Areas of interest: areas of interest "Soccer Field"
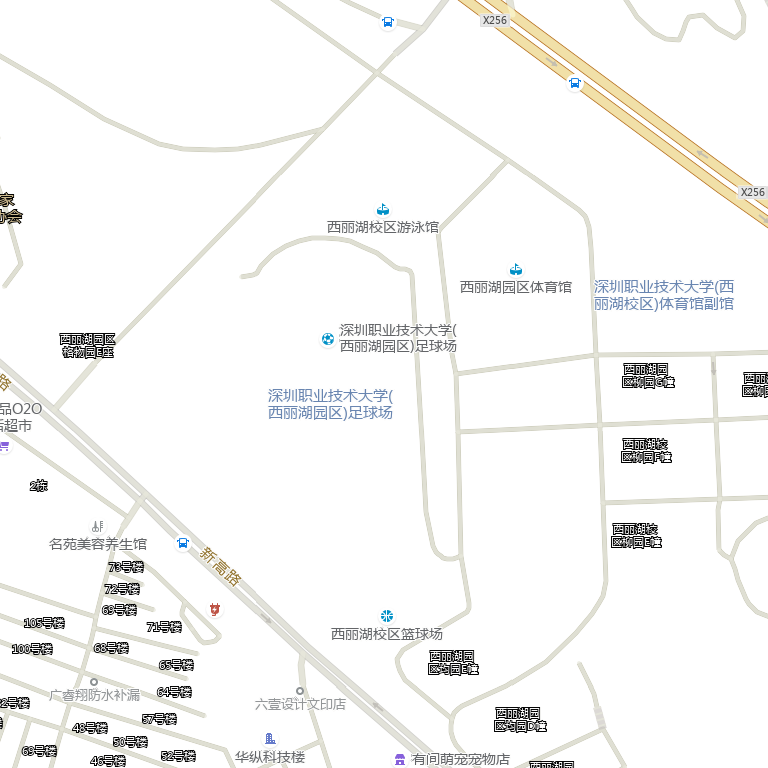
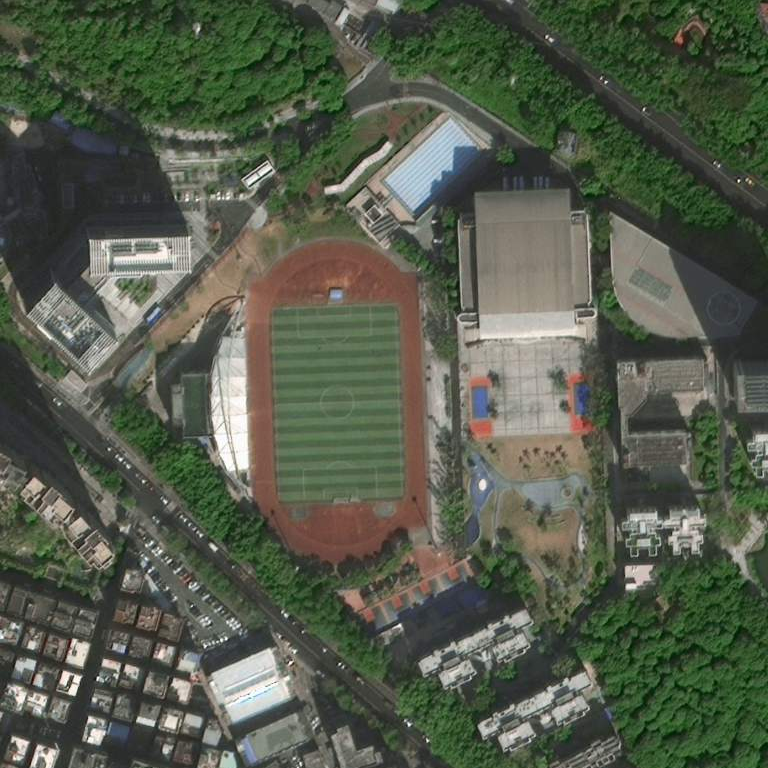